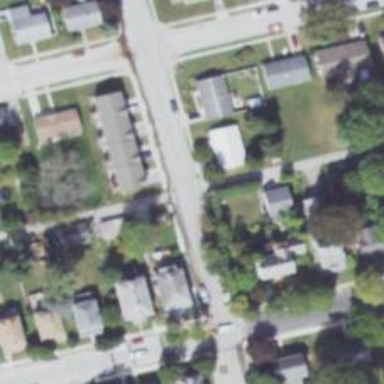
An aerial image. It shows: Alleyway designated as service road.